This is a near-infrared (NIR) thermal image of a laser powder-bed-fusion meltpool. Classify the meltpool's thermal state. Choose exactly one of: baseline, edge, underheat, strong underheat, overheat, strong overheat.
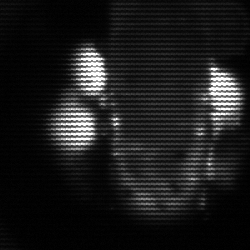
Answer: strong underheat